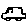
Label: car